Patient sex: F
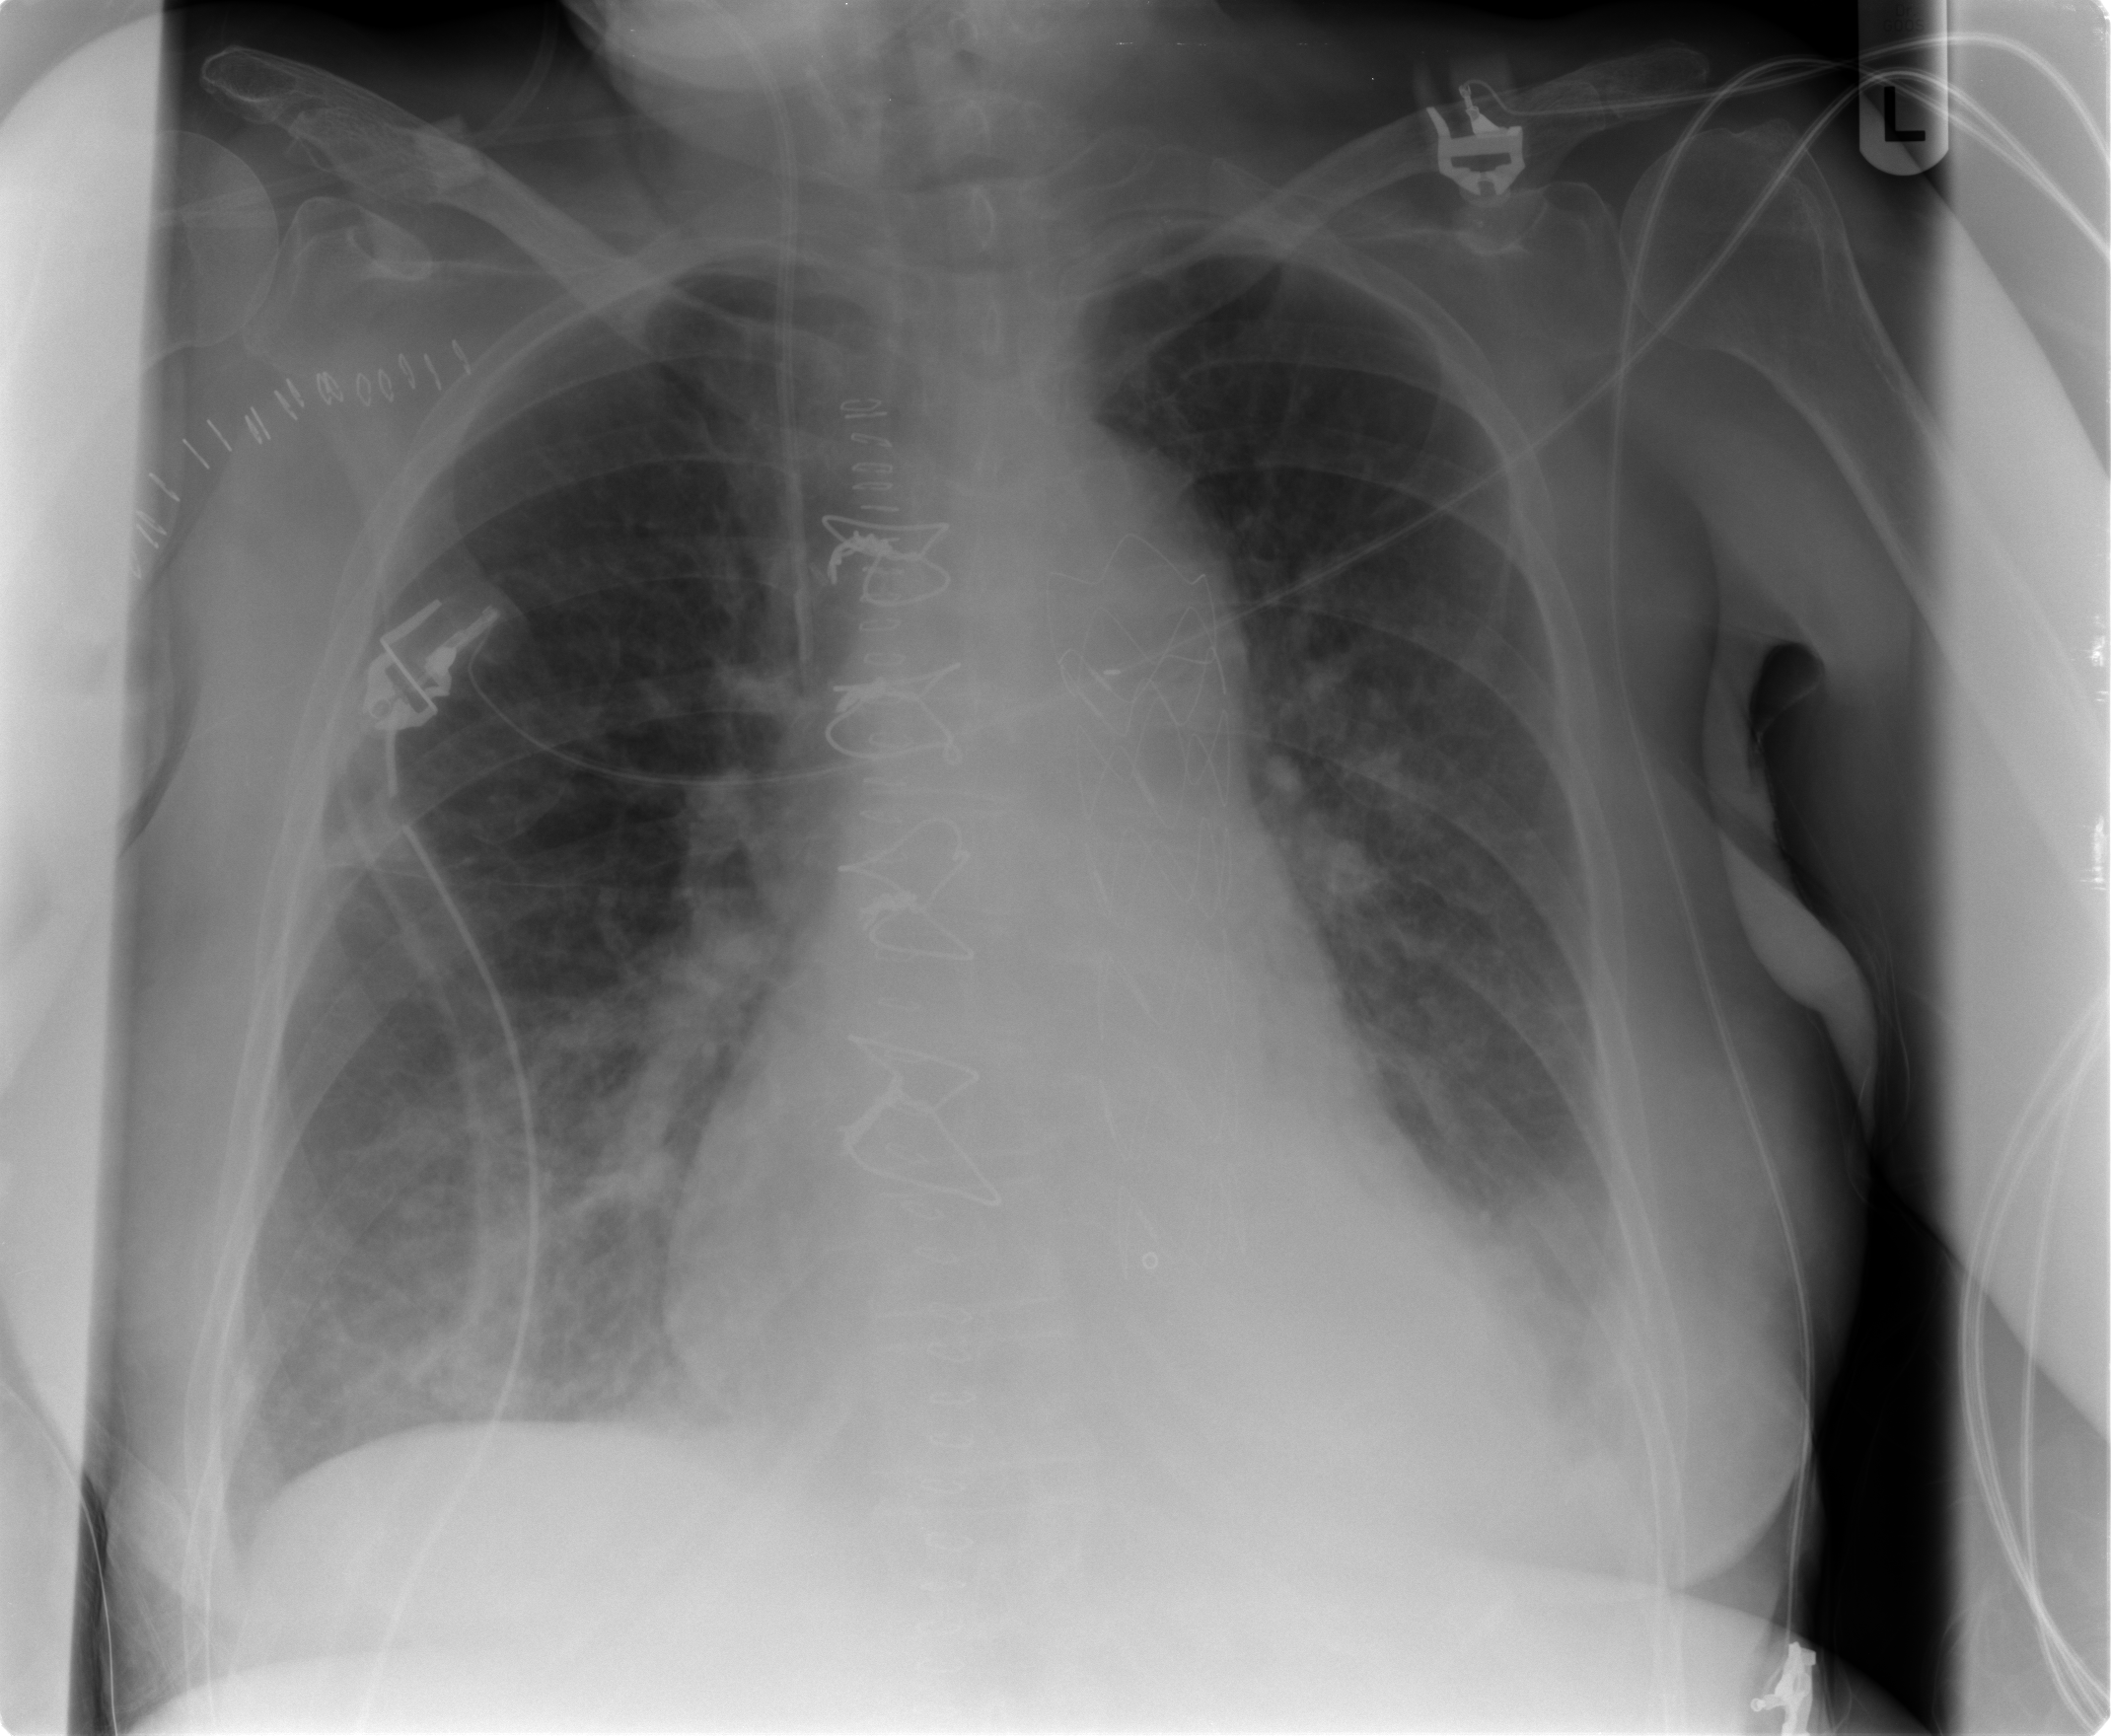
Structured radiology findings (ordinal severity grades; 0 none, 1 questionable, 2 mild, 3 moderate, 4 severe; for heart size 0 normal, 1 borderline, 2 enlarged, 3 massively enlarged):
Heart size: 2
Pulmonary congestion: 2
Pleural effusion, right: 0
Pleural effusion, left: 2
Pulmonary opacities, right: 0
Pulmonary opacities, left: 0
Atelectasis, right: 2
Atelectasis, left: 2